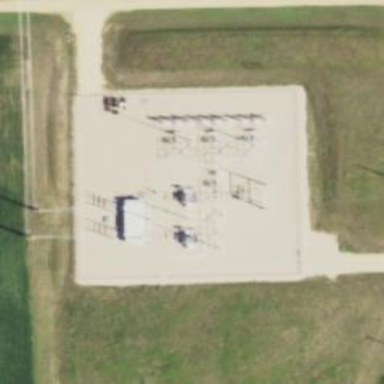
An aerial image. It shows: Switch for power supply.